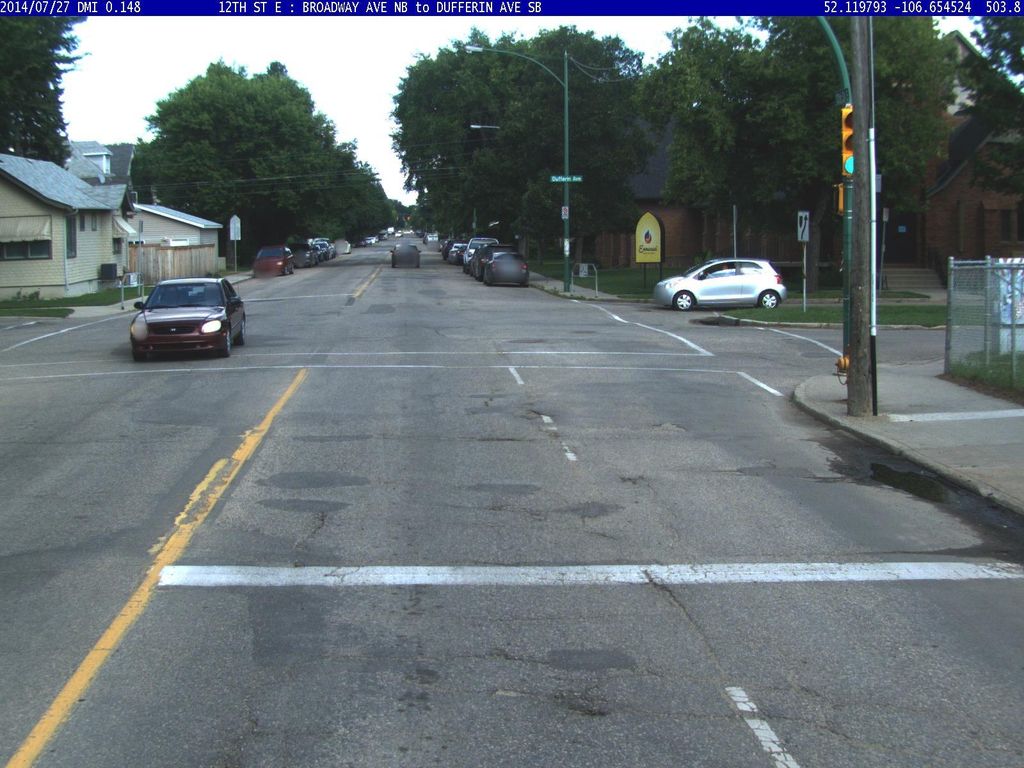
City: saskatoon